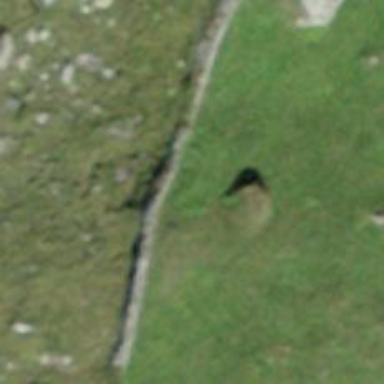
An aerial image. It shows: Wall made of dry stone.